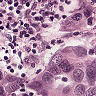
Metastatic tissue present: yes